Aerial crown-view tile of a tropical tree (Barro Colorado Island, Panama), acquired 20250616:
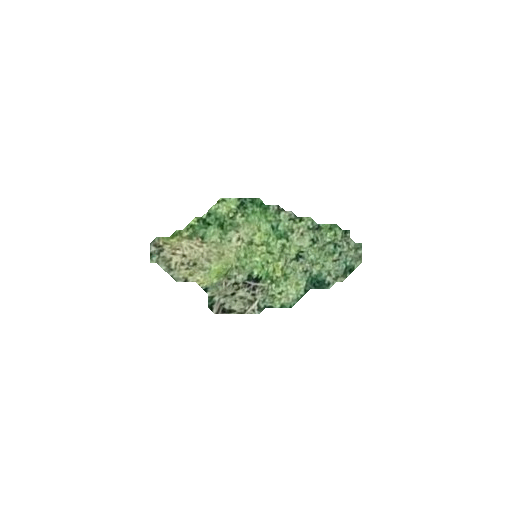
Species: Apeiba membranacea
GBIF accepted scientific name: Apeiba membranacea
Crown area: 23.175 m²